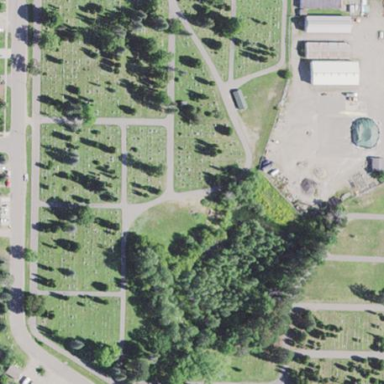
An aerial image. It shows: Cemetery.